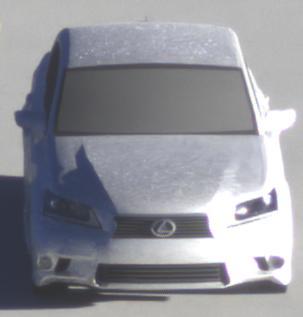
Make: Lexus
Model: GS 250
Detailed model: GS (L10)
Model produced from: 2012/06
Model produced until: 2013/12
Doors: 4
Color: white
Road condition: dry road
Daytime: sunrise or sunset
Contrast: high contrast